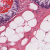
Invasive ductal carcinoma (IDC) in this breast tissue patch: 0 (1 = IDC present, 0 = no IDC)